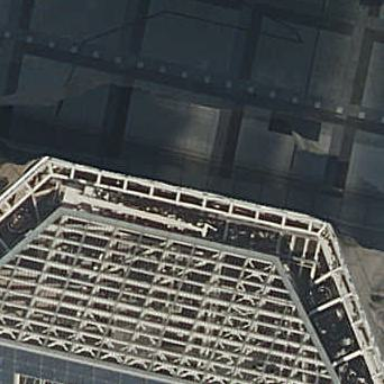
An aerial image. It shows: Building with skillion roof made of glass.